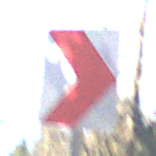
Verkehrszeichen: RichtungstafelnInKurvenKleinLinks
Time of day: MorningAfternoon
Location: Outdoor (Nature)
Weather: Clear
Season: Winter
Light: Natural